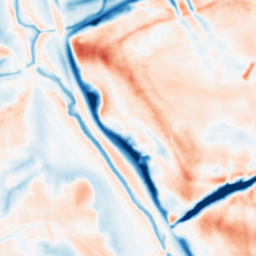
Category: multiscale
Decomposition family: dog
Decomposition parameters: sigma_low: 1
sigma_high: 10
Upsampling method: sinc_blackman
Upsampling parameters: scale: 2
kernel_size: 16
Upsampling scale: 2